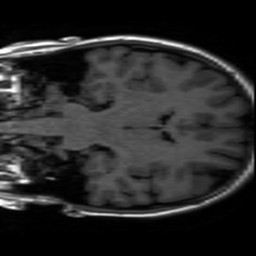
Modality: inplaneT1
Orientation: coronal
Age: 19
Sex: female
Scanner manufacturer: ge
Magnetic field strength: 3 T
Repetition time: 2.499 s
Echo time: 0.02513 s